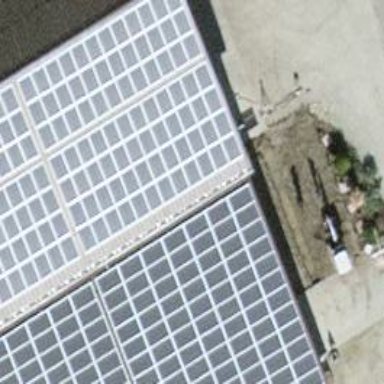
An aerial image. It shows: Small solar photovoltaic panel used as generator to produce electricity.